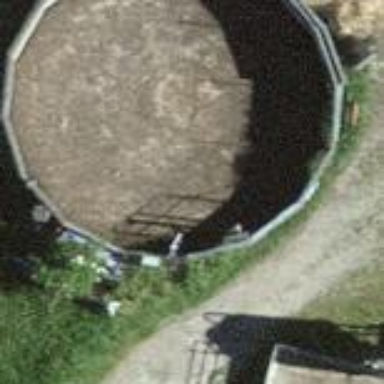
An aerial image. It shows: Storage tank that is man-made.